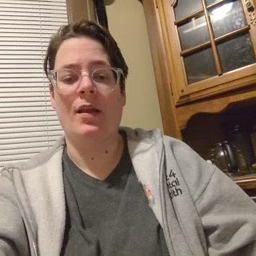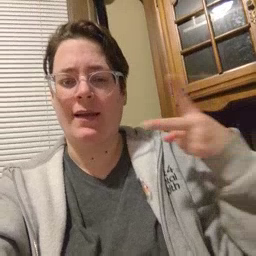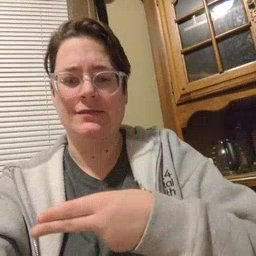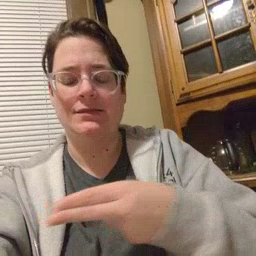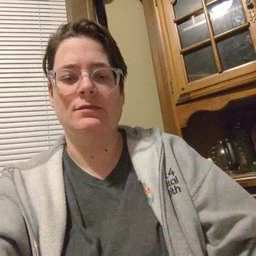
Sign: cut